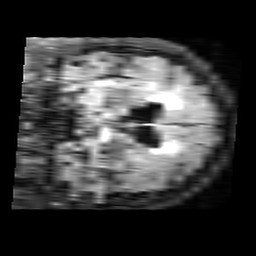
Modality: FLAIR
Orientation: coronal
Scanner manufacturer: philips
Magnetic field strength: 3 T
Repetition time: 11 s
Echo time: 0.12 s